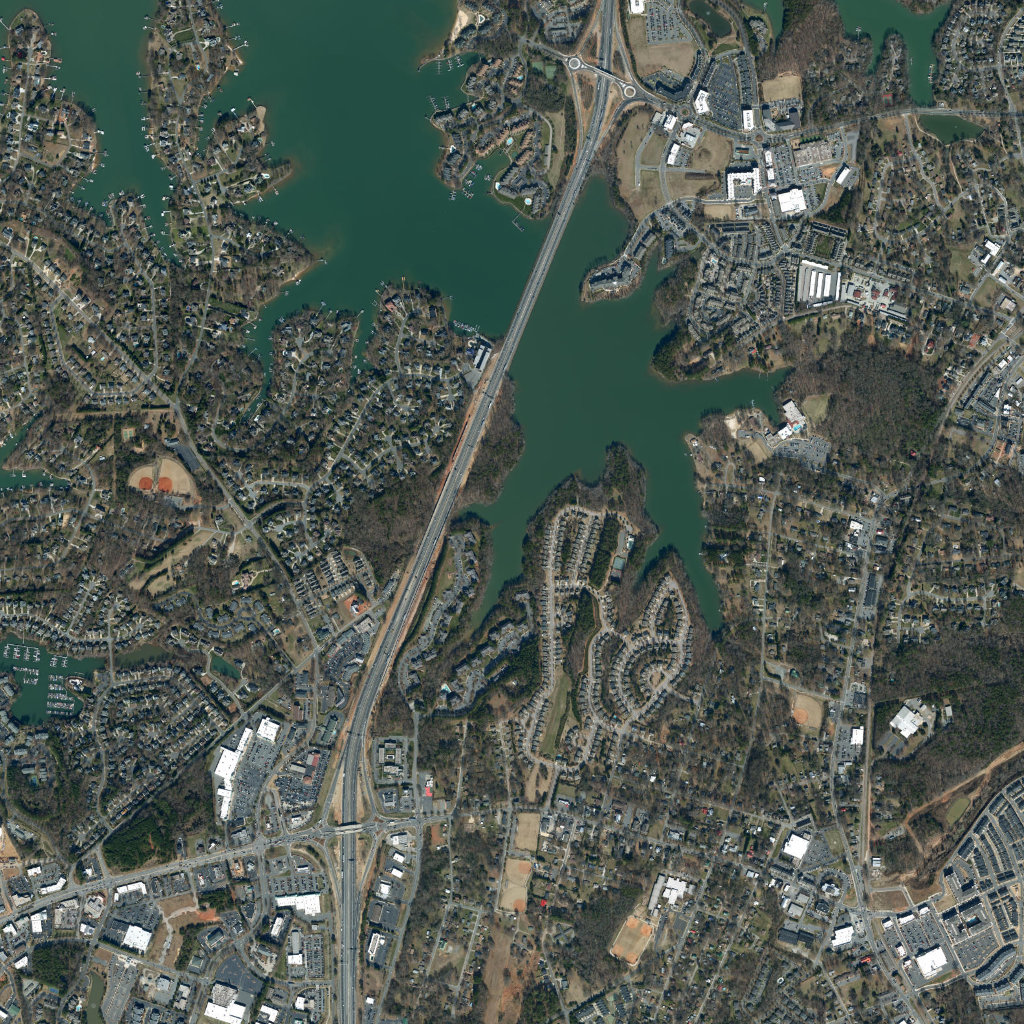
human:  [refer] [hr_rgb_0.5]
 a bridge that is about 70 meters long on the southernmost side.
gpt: <box>[[32, 80, 35, 81, 0]]</box>